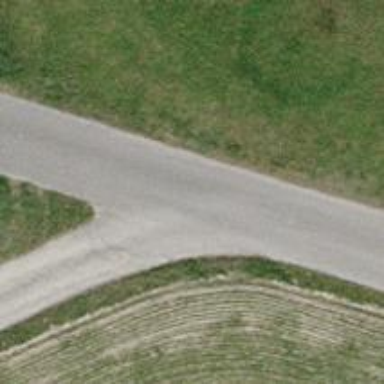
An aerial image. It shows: Unpaved track with grade2 tracktype.